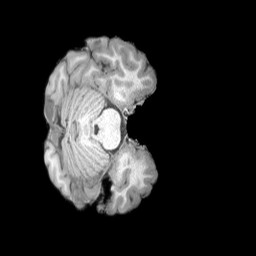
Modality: T1w
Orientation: axial
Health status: healthy